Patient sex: F
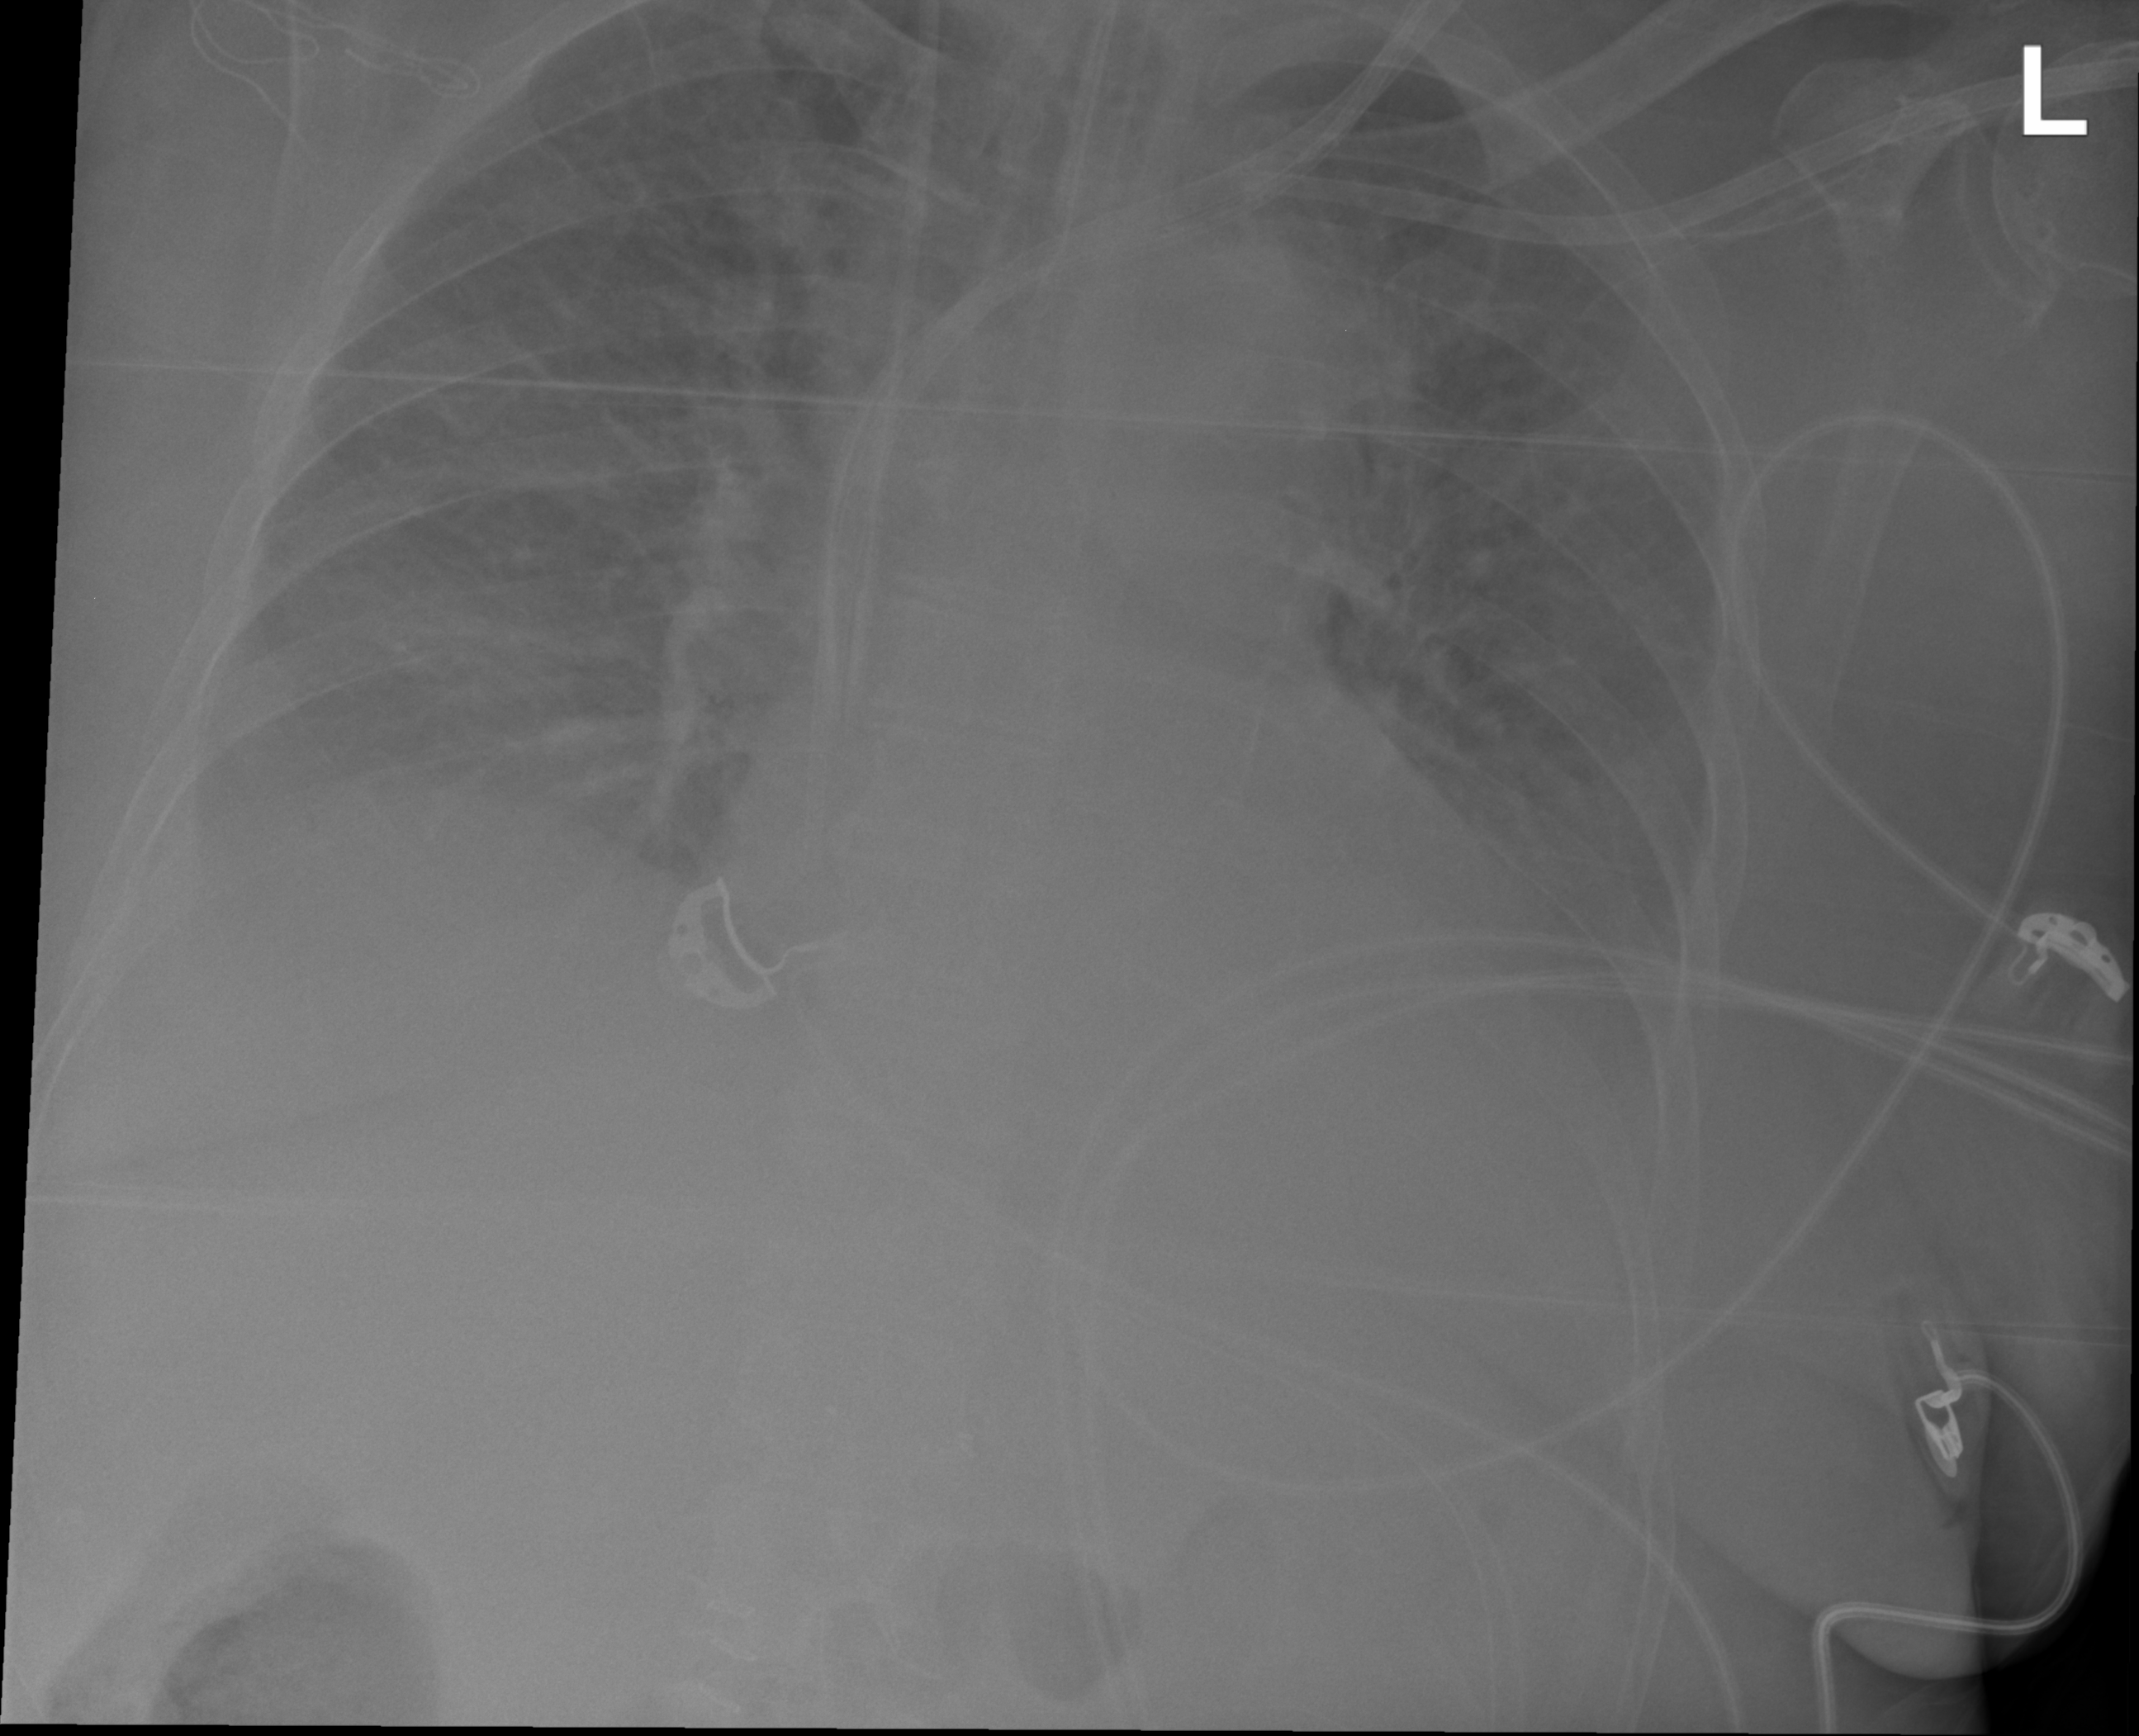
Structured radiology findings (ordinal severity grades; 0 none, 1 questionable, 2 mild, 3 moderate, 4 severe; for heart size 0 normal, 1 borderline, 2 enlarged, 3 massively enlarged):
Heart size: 2
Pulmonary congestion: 3
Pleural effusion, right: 2
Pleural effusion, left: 2
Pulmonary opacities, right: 2
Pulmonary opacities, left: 2
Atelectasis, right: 2
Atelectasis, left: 2